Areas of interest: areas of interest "Hotel"
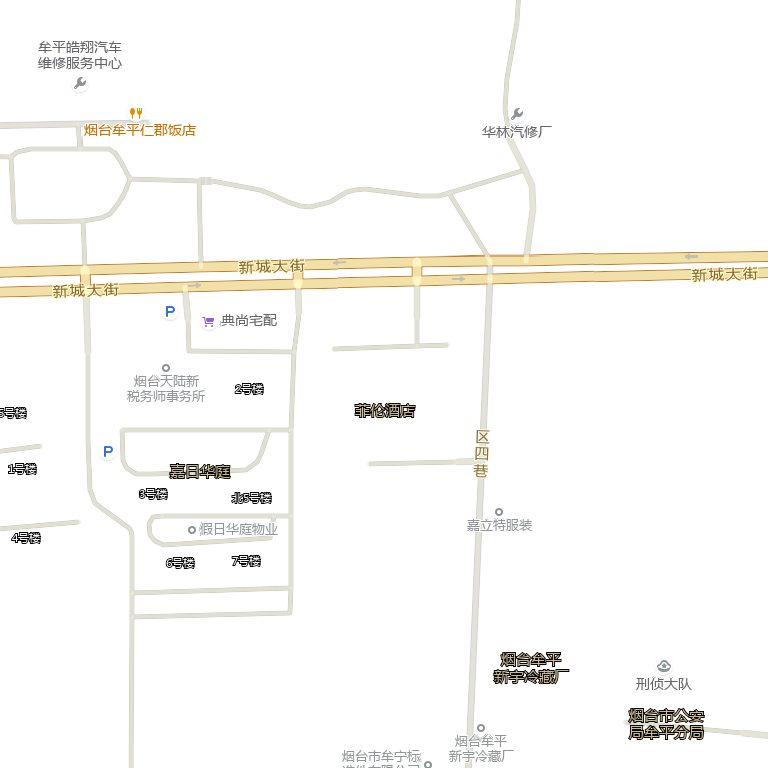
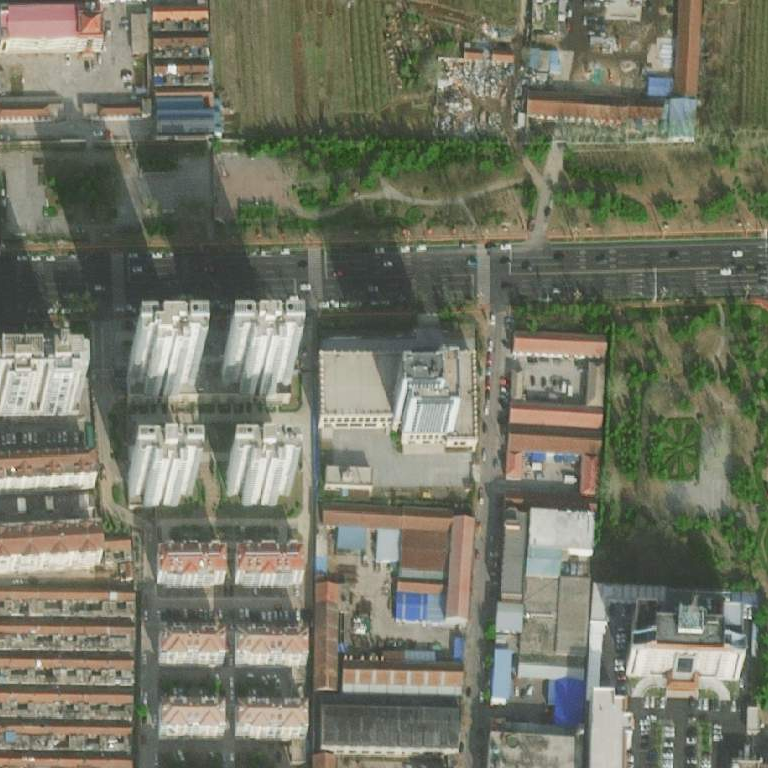